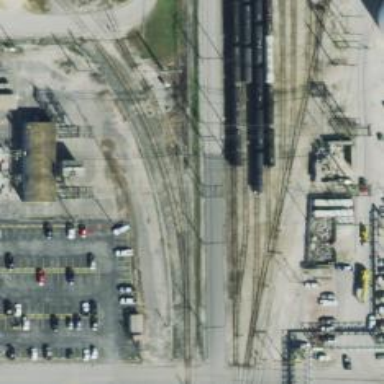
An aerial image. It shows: Rail spur service.